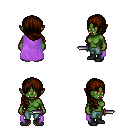
a pixel art fantasy rpg character, female body template, orc, green skin, lavender cape, teal pants, brown right-swept hairstyle, black shoes, dagger, four views (front, back, left, right), 2x2 character sprite sheet, small pixel art, hard edges, no anti-aliasing